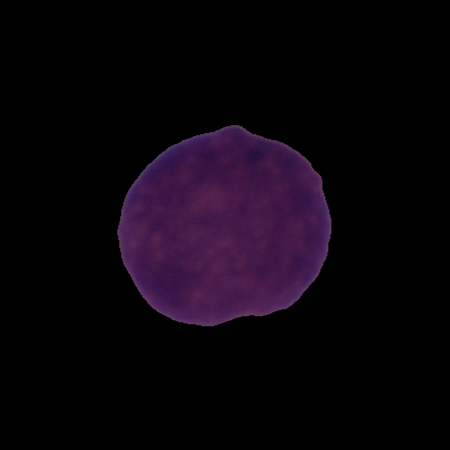
Label: cancer